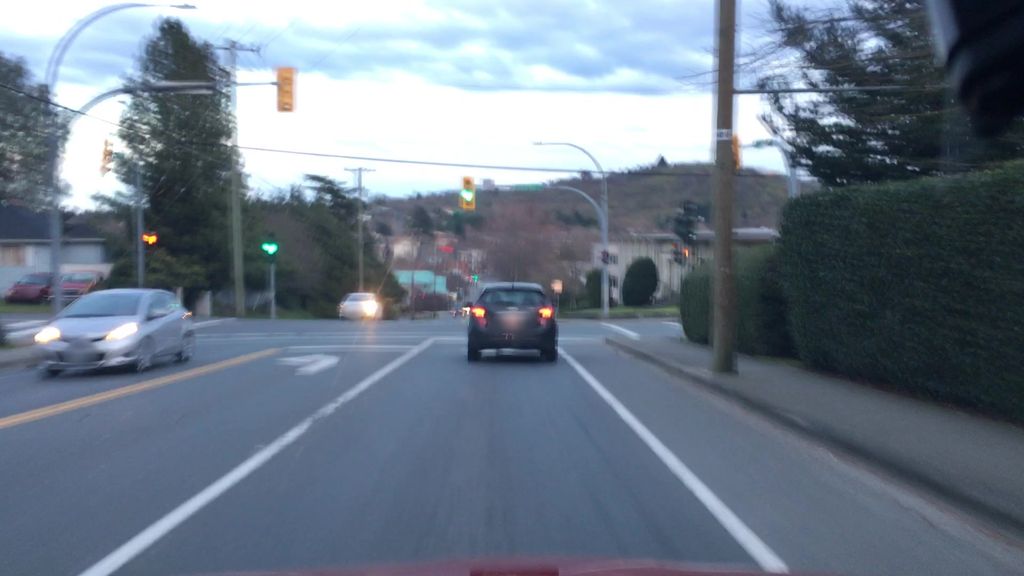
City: victoria